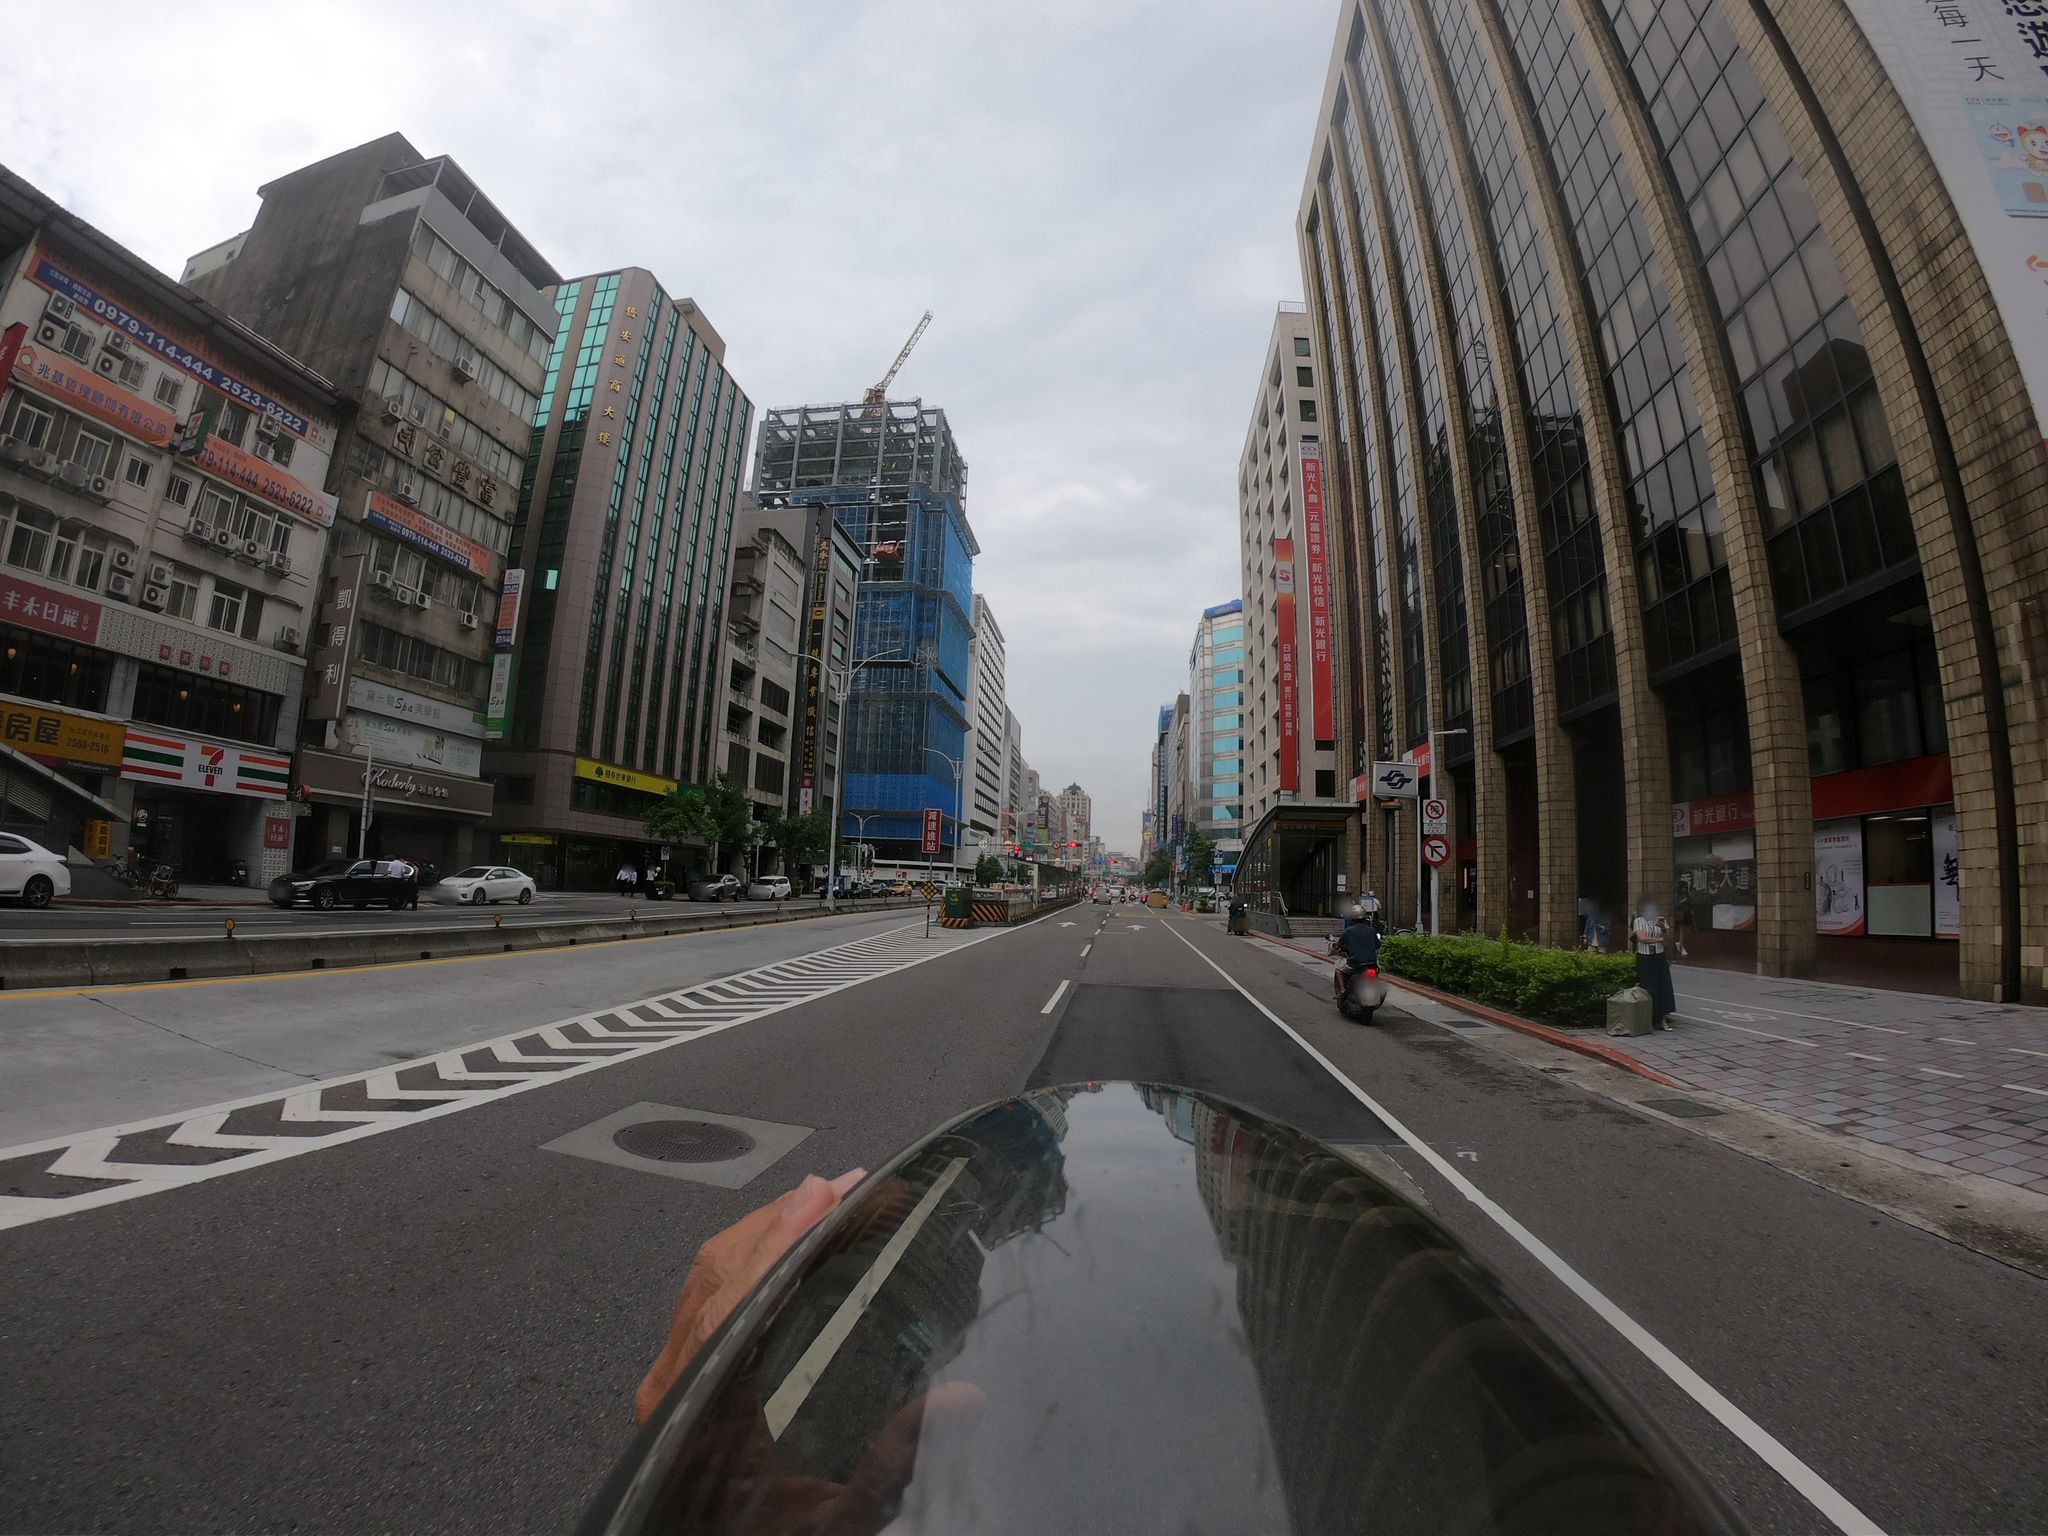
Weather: cloudy
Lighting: day
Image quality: good
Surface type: driving surface
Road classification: secondary
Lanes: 4
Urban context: urban centre
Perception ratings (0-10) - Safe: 4.01, Lively: 9.31, Beautiful: 4.55, Boring: 1.18, Depressing: 5.66, Wealthy: 6.13